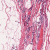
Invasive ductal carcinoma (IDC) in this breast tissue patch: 0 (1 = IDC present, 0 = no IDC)